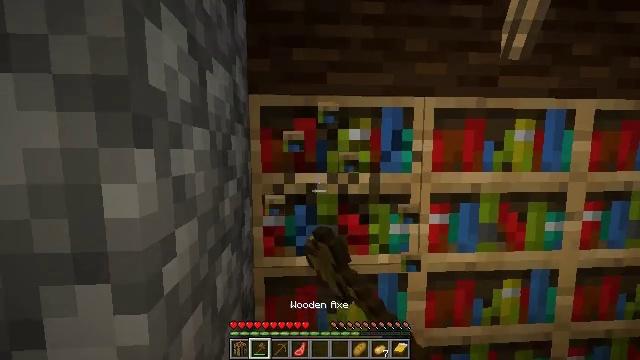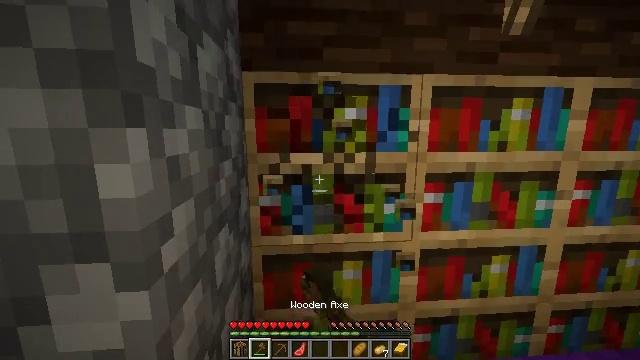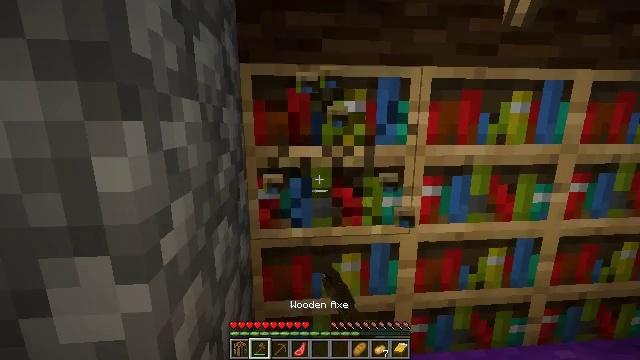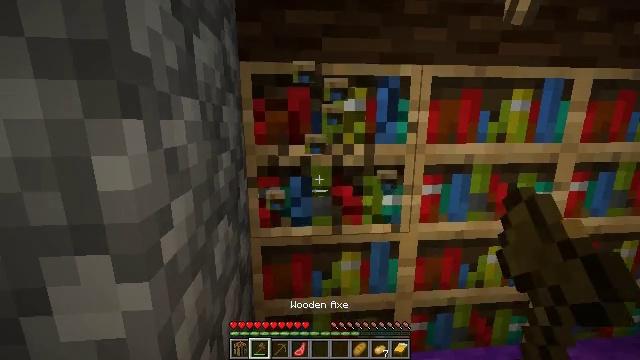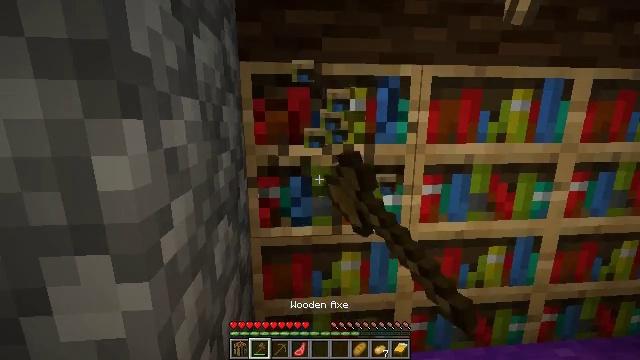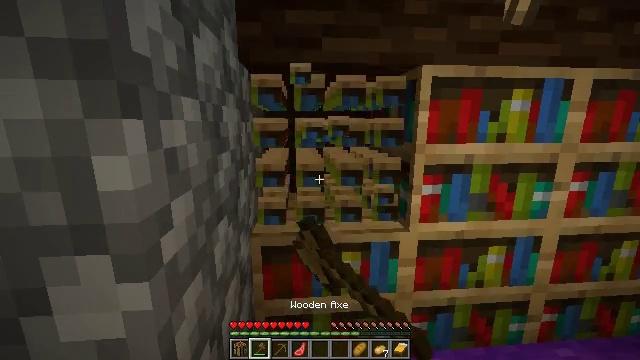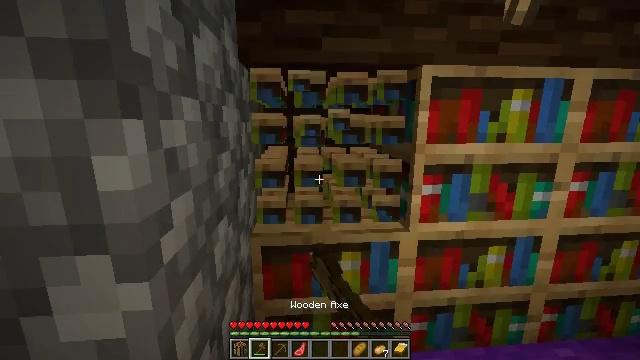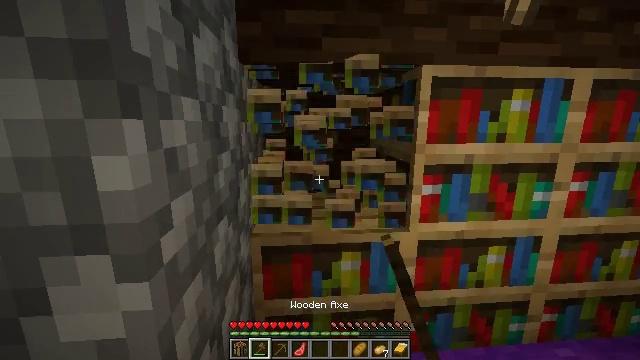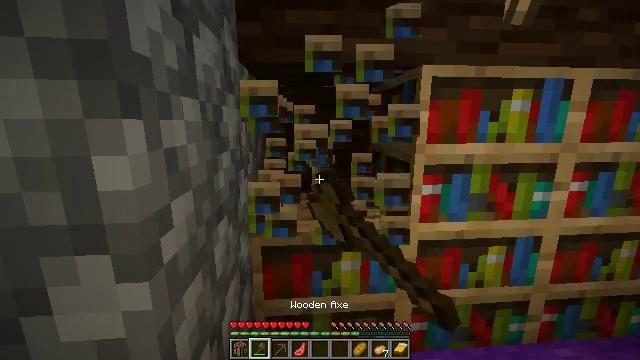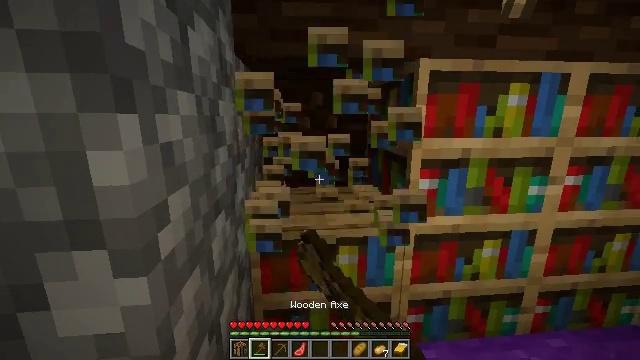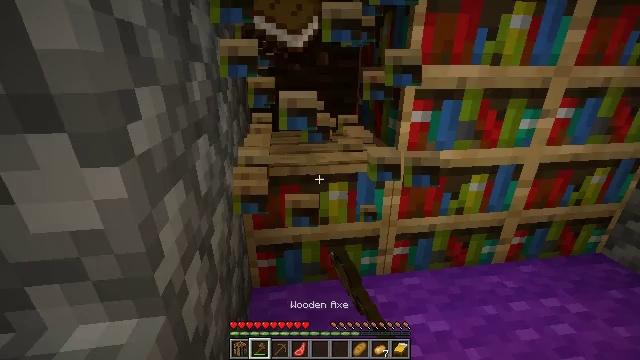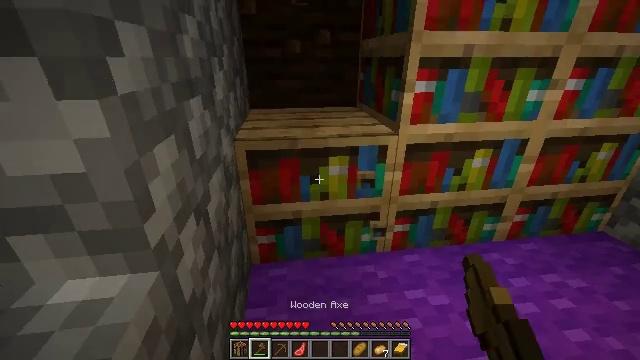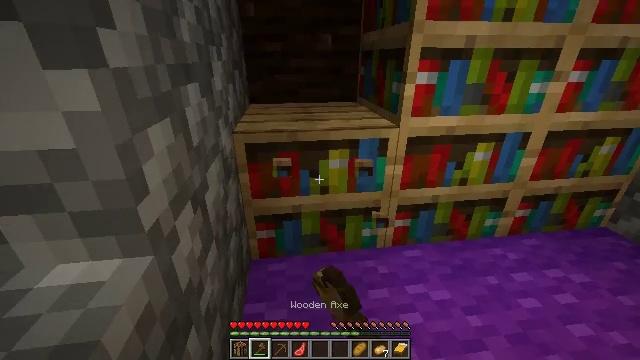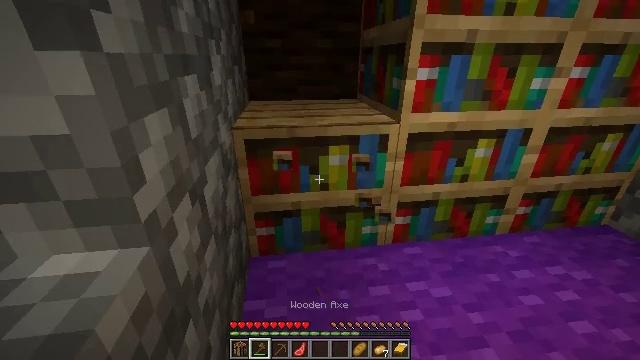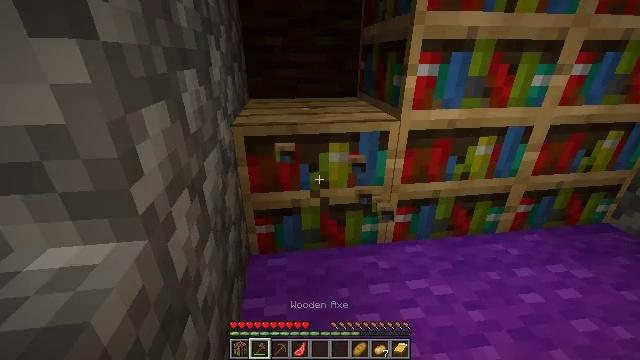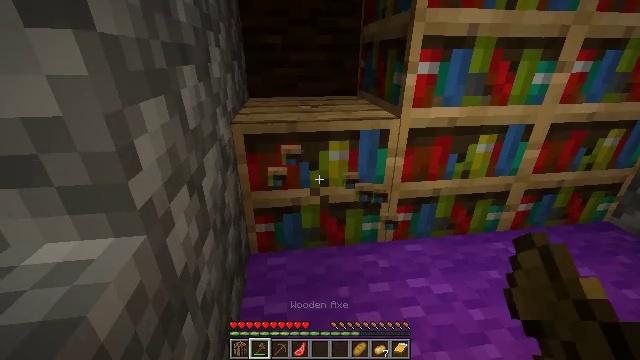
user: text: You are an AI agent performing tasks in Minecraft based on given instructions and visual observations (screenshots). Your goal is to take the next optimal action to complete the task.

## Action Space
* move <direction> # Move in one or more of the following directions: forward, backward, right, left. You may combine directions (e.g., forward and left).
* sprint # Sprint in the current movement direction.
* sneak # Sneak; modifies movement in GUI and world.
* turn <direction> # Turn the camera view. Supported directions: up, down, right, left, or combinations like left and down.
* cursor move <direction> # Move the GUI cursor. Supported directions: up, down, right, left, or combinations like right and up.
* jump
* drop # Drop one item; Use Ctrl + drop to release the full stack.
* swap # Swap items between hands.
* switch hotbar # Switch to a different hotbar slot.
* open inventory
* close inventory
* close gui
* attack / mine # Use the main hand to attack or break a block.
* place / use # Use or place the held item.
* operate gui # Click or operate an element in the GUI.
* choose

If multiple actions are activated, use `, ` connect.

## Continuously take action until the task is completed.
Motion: motion action
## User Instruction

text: Reclaim bookshelf materials.
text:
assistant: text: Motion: turn down, attack / mine
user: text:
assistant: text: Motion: turn down, attack / mine
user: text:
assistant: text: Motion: attack / mine
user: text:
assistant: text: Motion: attack / mine
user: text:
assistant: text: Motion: attack / mine
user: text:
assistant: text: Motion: attack / mine
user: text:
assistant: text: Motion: attack / mine
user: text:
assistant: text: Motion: attack / mine
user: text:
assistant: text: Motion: sneak, turn down, attack / mine
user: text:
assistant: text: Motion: sneak, turn right and down, attack / mine
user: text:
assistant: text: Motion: sneak, turn down, attack / mine
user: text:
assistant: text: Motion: sneak, attack / mine
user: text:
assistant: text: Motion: sneak, attack / mine
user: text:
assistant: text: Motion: sneak, attack / mine
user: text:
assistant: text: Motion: sneak, attack / mine
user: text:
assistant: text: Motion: sneak, attack / mine
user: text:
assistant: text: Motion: sneak, attack / mine
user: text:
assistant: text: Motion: sneak, attack / mine
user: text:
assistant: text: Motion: sneak, attack / mine
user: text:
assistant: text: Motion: sneak, attack / mine
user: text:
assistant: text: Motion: sneak, attack / mine
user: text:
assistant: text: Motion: sneak, attack / mine
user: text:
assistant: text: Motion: move forward, sneak, attack / mine
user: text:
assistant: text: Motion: move forward, sneak, attack / mine
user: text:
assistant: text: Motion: move forward, sneak, attack / mine
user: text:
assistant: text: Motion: move forward, sneak, attack / mine
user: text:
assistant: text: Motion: move forward, sneak, attack / mine
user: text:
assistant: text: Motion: move forward, sneak, attack / mine
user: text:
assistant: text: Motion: move forward, sneak, attack / mine
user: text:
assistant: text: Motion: sneak, attack / mine